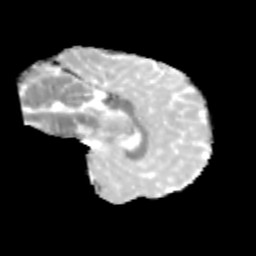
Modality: MD
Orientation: sagittal
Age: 10
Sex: female
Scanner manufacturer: siemens
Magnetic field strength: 3 T
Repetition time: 3.8 s
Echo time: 0.07 s